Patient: sex F, age 56
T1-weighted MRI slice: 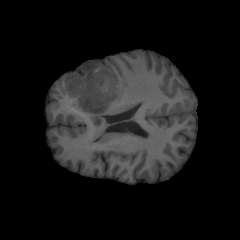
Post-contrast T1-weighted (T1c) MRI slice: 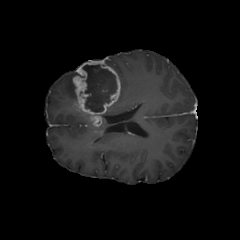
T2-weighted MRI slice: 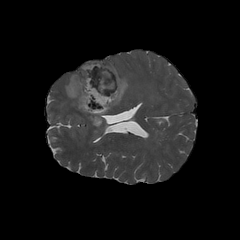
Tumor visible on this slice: yes
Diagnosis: Glioblastoma, IDH-wildtype
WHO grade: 4